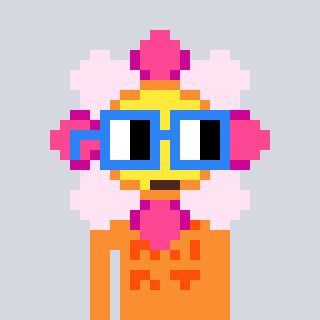
a pixel art character with square blue glasses, a flower-shaped head and a orange-colored body on a cool background